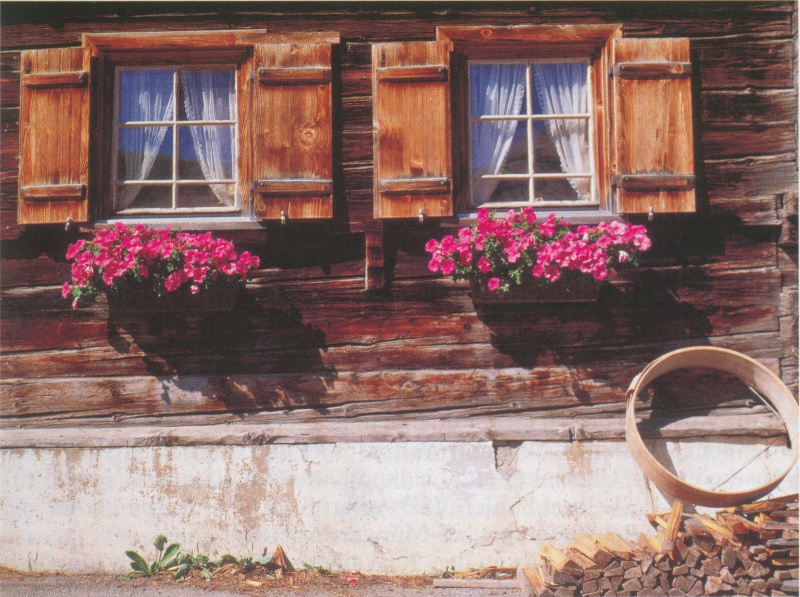
Institution: Bregenzerwaldheft
Schlagwörter: himmel, schatten, grün, landschaft, blumen, braun, bunt, fenster, glas, holz, weiss, blüten, haus, rot, tiere, malerei, wand, sockel, bild, natur, hütte, sonne, familie, pflanzen, rosa, fensterläden, kreis, rund, fassade, berge, mauer, sprossenfenster, alm, bauernhof, hof, laden, rad, gardine, gardinen, vorhänge, balken, ring, bauer, foto, fotografie, blühend, pink, außen, blumenkästen, fensterladen, bayern, hauswand, sprossen, alpen, urlaub, ferien, photo, holzstoß, gesims, glasfenster, bauernhaus, unkraut, brennholz, holzscheite, stapel, blumenkasten, geranien, tirol, holzhaus, tradition, gemütlich, gemütlichkeit, bergbauern, aufriss, kästen, holzstapel, sieb, südtirol, steinsockel, fensterlade, verwittert, außenwand, charmant, geranie fenster blockhütte, holzring, foto stapel, urlaubsziel, fremdenverkehrsprospekt, urlajb, baholzhaus, bayerisches holzhaus